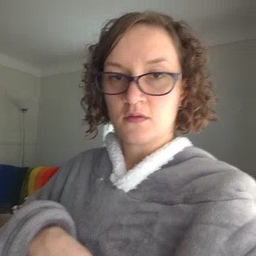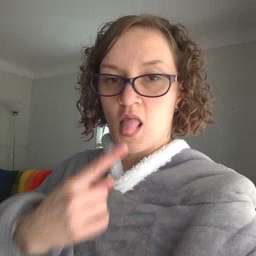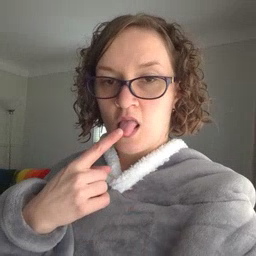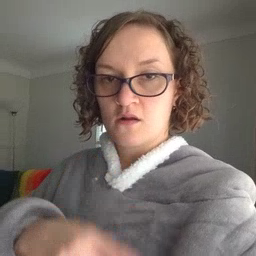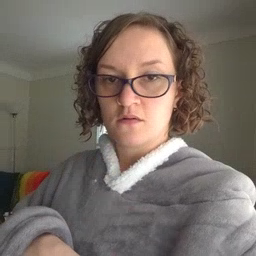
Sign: tongue